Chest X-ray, PA view. Patient: 40 years old, sex M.
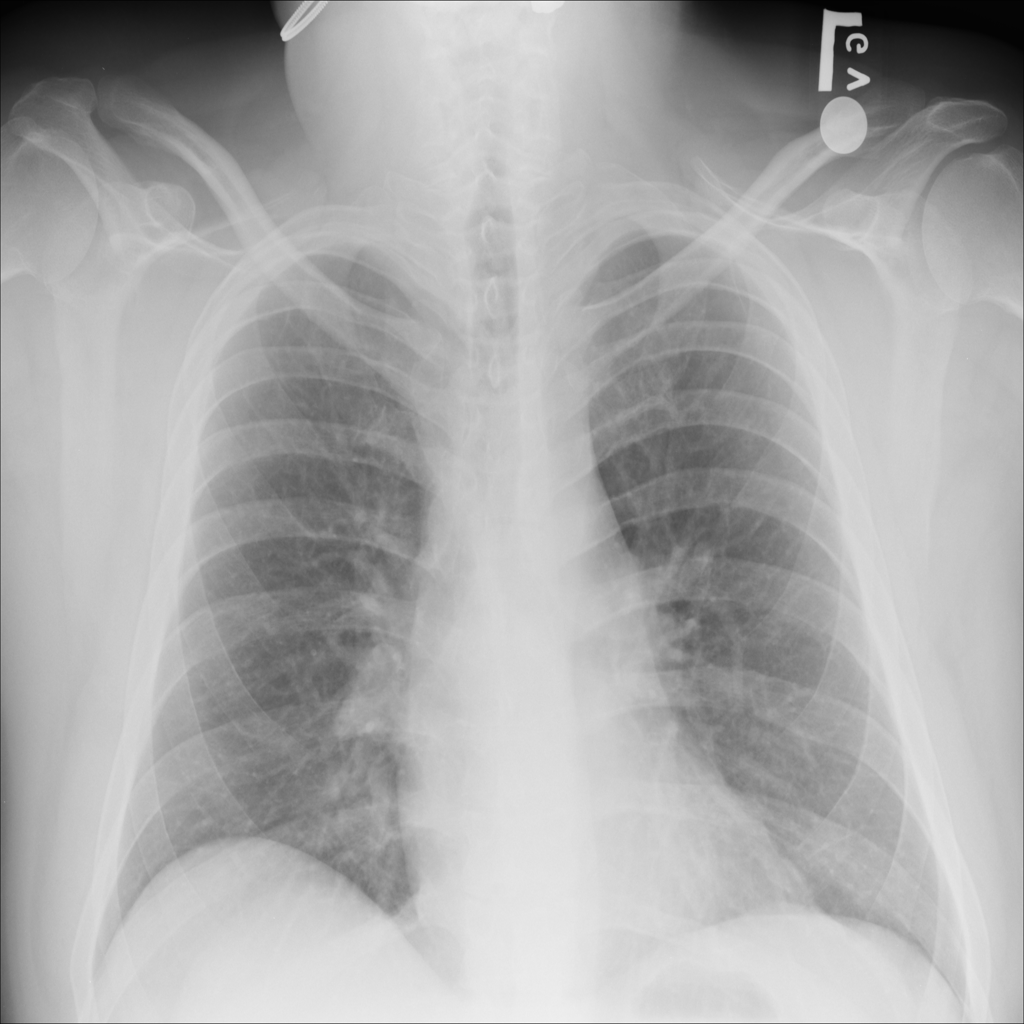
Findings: No Finding